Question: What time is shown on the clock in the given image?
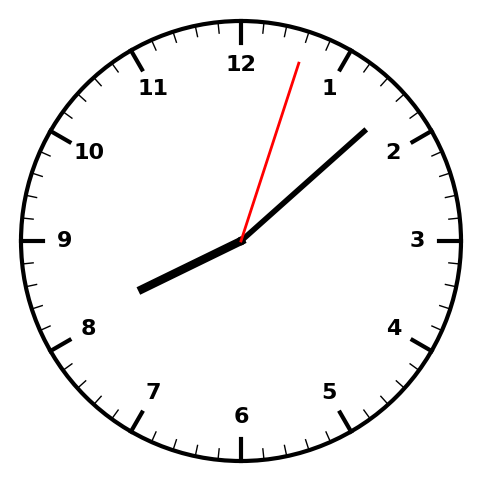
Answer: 08:08:03